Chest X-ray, AP view. Patient: 62 years old, sex F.
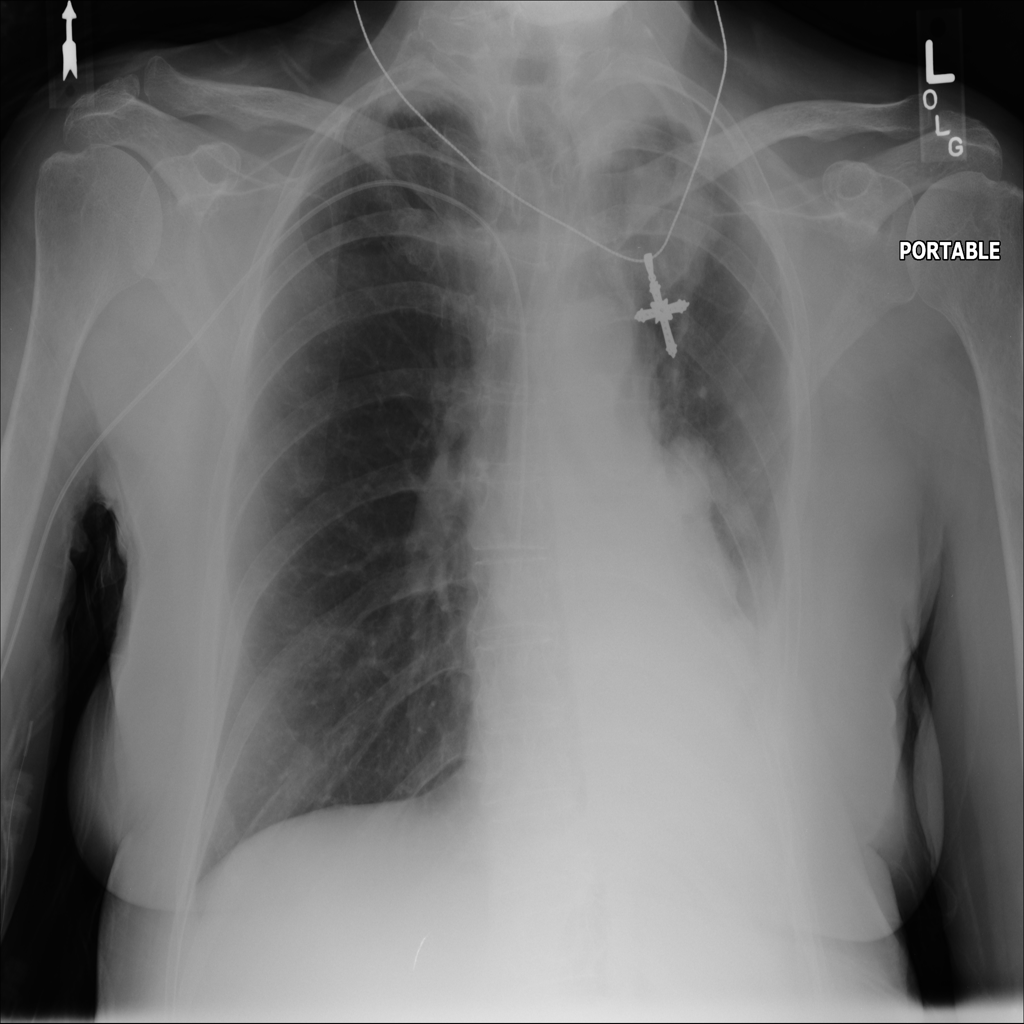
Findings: Atelectasis, Mass